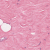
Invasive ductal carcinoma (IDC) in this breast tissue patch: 0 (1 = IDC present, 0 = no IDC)